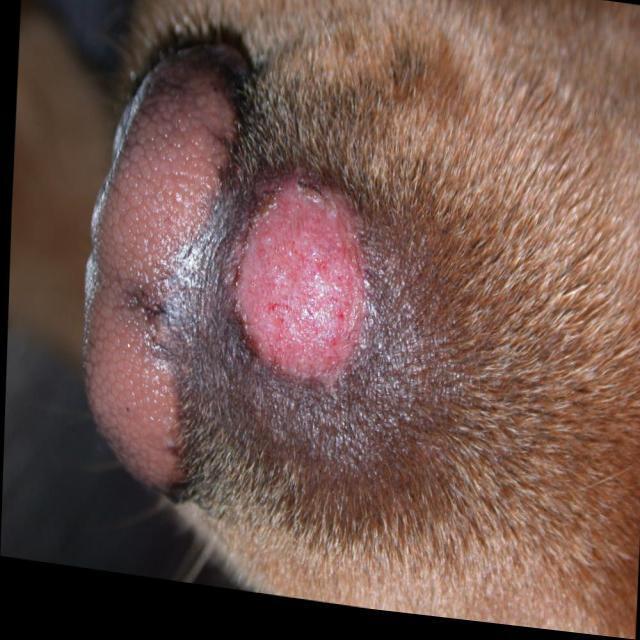
Canine ringworm (Dermatophytosis) — fungal infection caused by Microsporum or Trichophyton. Presents with circular alopecia, scaling, crusting, and broken hairs.